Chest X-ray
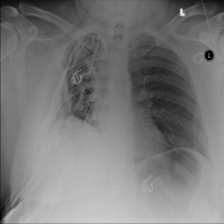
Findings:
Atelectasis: negative
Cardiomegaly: negative
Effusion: negative
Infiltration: positive
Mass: negative
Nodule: negative
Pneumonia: negative
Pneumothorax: negative
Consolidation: negative
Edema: negative
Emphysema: negative
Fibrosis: negative
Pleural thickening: negative
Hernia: negative